Question: 'LN_REF_NO' is the reference number of the loan. 'LN_REF_NO' must have one ACNO AND ONE LRAC.
BOTH OF THEM ARE STORED TO ACCOUNTS UNDER ACNO COLUMN.
HOW I WILL SEPARATE THEM ? PLS LOOK THE IMAGE
'''
ALTER PROCEDURE sp_FinalLoanPayment
AS
DECLARE @LN_REF_NO char(13)
DECLARE @TempA
TABLE (
<URL>,
<URL>,
<URL>,
[ACNOBalance] [dbo].[Amount]
)
DECLARE @TempL
TABLE (
<URL>,
<URL>,
<URL>,
[LRACBalance] [dbo].[Amount]
)
DECLARE @TempAll
TABLE (
<URL>,
<URL>,
<URL>,
[ACNOBalance] [dbo].[Amount],
<URL>,
[LRACBalance] [dbo].[Amount]
)
INSERT INTO @TempL (LN_REF_NO ,Status,LRAC,LRACBalance)
SELECT Loan.LN_REF_NO, Loan.Status,ACCOUNTS.ACNO ,ACCOUNTS.BALANCE
FROM Loan
INNER JOIN Accounts
ON LOAN.LRAC = ACCOUNTS.ACNO
WHERE Loan.Status ='Paid' AND ACCOUNTS.BALANCE>0
INSERT INTO @TempA (LN_REF_NO ,Status,ACNO,ACNOBalance)
SELECT Loan.LN_REF_NO, Loan.Status,ACCOUNTS.ACNO ,ACCOUNTS.BALANCE
FROM Loan
INNER JOIN Accounts
ON LOAN.ACNO = ACCOUNTS.ACNO
WHERE Loan.Status ='Paid' AND ACCOUNTS.BALANCE<0
-- START CURSOR 1
DECLARE @cursor CURSOR
SET @cursor = CURSOR FOR
select LN_REF_NO from @TempL
OPEN @cursor
FETCH NEXT
FROM @cursor INTO
@LN_REF_NO
WHILE (@@FETCH_STATUS = 0)
BEGIN
INSERT INTO @TempAll (LN_REF_NO ,Status,ACNO,ACNOBalance)
select LN_REF_NO,Status,ACNO,ACNOBalance
from @TempA
where LN_REF_NO = @LN_REF_NO
FETCH NEXT
FROM @cursor INTO
@LN_REF_NO
END
CLOSE @cursor
DEALLOCATE @cursor
-- CURSOR 1 END
select * from @TempAll order by LN_REF_NO
'''
Results:

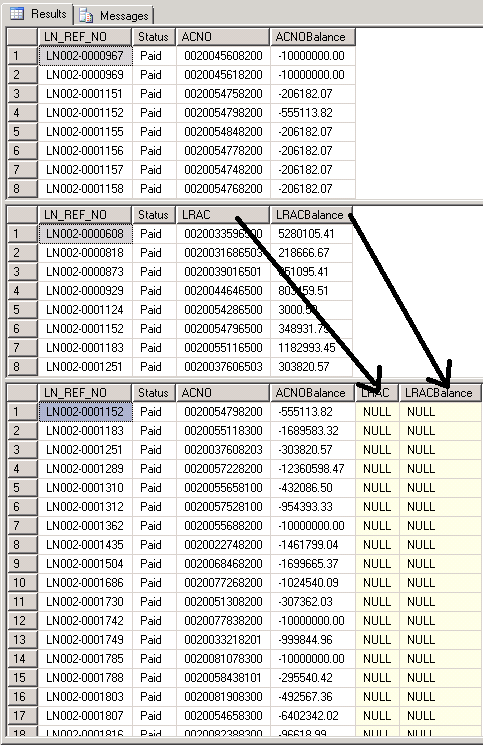
Answer: I think you should be able to get this data as you need it with this query:
'''
SELECT
ln.LN_REF_NO, ln.Status, a1.ACNO, a1.BALANCE, a2.ACNO, a2.BALANCE
FROM
dbo.Loan ln
INNER JOIN
dbo.Accounts a1 ON ln.LRAC = a1.ACNO
INNER JOIN
dbo.Accounts a2 ON ln.ACNO = a2.ACNO
WHERE
ln.Status = 'Paid'
AND a1.Balance > 0
AND a2.Balance > 0
'''
You basically just join to the 'Accounts' table twice - once for the link to 'Loan.LRAC' and a second time for the link on 'Loan.ACNO'.
Based on those two joins, you just pick those columns from all joined tables that you need - and that's really all there is! No cursor, no temp tables - nothing like that needed !